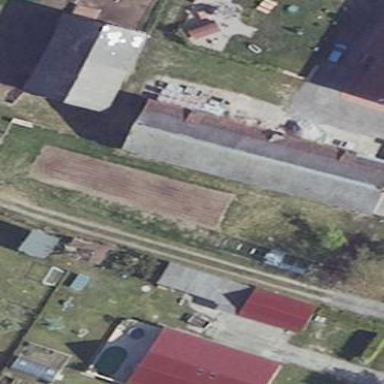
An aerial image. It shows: Shed.